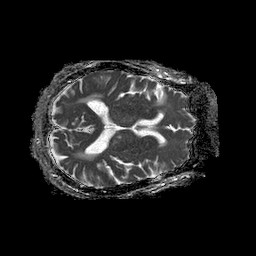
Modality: ADC
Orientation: axial
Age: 85
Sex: female
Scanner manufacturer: philips
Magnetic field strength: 1.5 T
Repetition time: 4.6 s
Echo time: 0.09059 s